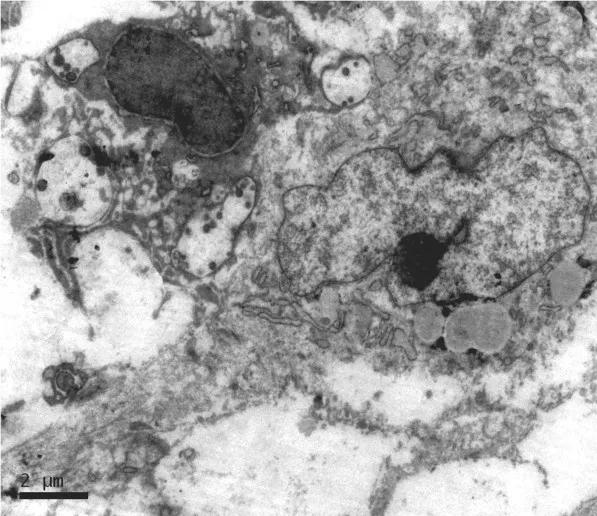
The tumour cell was spindle and had the striking nucleus with irregular and distorted envelope and one significant nucleolus. Apparatuses in cytoplasm were rare and lysosomes were relatively abundant.
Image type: pathology (h&e)